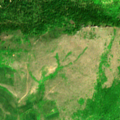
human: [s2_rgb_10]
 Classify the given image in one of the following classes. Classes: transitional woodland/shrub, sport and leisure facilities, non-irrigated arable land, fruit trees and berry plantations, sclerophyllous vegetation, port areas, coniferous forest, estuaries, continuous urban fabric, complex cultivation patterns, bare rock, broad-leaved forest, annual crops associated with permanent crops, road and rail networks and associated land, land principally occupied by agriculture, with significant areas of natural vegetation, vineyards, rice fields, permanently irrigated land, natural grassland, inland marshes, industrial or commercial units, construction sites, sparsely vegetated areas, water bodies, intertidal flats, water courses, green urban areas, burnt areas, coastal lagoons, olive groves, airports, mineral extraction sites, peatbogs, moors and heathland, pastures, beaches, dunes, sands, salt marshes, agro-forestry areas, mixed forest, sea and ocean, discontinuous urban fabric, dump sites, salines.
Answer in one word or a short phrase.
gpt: complex cultivation patterns, land principally occupied by agriculture, with significant areas of natural vegetation, broad-leaved forest, natural grassland